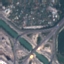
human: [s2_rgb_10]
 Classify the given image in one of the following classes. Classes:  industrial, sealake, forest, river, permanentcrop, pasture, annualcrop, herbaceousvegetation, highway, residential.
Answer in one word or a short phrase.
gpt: Highway